Question: I was looking for a way to 'dplyr::mutate()' a new column based on a color gradient scale. To illustrate, see the following graph:
'''
library(ggplot2)
ggplot(mtcars, aes(mpg, hp, color = hp)) +
geom_point() +
scale_color_gradient(low = "red", high = "blue")
'''

<URL>
My goal is to find a function that would map the 'hp' column, and depending on its value, retrieve the hex code. I would like to get all the codes that were used in 'scale_color_gradient()' in a column. For example:
'''
#> # A tibble: 32 x 12
#> mpg cyl disp hp drat wt qsec vs am gear carb color
#> <dbl> <dbl> <dbl> <dbl> <dbl> <dbl> <dbl> <dbl> <dbl> <dbl> <dbl> <chr>
#> 1 21 6 160 110 3.9 2.62 16.5 0 1 4 4 #000000
#> 2 21 6 160 110 3.9 2.88 17.0 0 1 4 4 #000000
#> 3 22.8 4 108 93 3.85 2.32 18.6 1 1 4 1 #000000
#> 4 21.4 6 258 110 3.08 3.22 19.4 1 0 3 1 #000000
#> 5 18.7 8 360 175 3.15 3.44 17.0 0 0 3 2 #000000
#> 6 18.1 6 225 105 2.76 3.46 20.2 1 0 3 1 #000000
#> 7 14.3 8 360 245 3.21 3.57 15.8 0 0 3 4 #000000
#> 8 24.4 4 147. 62 3.69 3.19 20 1 0 4 2 #000000
#> 9 22.8 4 141. 95 3.92 3.15 22.9 1 0 4 2 #000000
#> 10 19.2 6 168. 123 3.92 3.44 18.3 1 0 4 4 #000000
#> # ... with 22 more rows
'''
Of course, the '#000000' is just an example, I would like to retrieve the codes from the colors used in the graph.
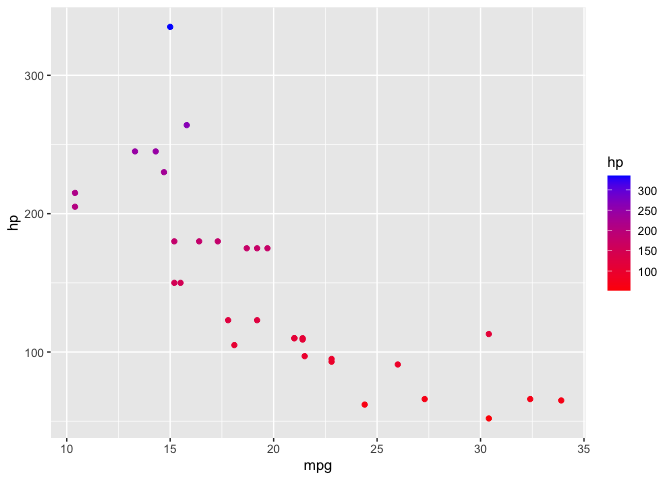
Answer: You can use the functions in the scales package to do the same thing as ggplot2 does.
'''
library(ggplot2)
library(scales)
library(dplyr)
df <- mtcars %>%
mutate(colour = seq_gradient_pal("red", "blue")(rescale(hp)))
# Showing the colours
ggplot(df, aes(mpg, hp, colour = I(colour))) +
geom_point()
'''

Proof the colours are the same
'''
g <- ggplot(mtcars, aes(mpg, hp, colour = hp)) +
geom_point() +
scale_colour_gradient(low = "red", high = "blue")
g <- layer_data(g)
all(g$colour == df$colour)
#> [1] TRUE
'''